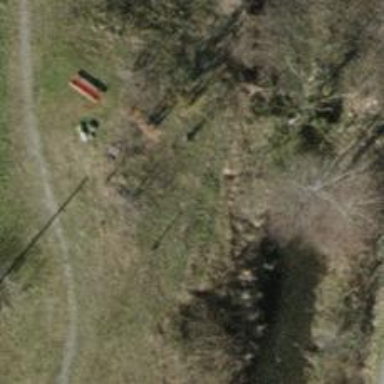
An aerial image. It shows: Bench for seating.